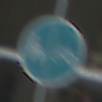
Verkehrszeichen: GetrennterRadUndGehwegRadwegRechts
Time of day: Midday
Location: Indoor (Urban)
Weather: NotSpecified
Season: NotSpecified
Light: Natural